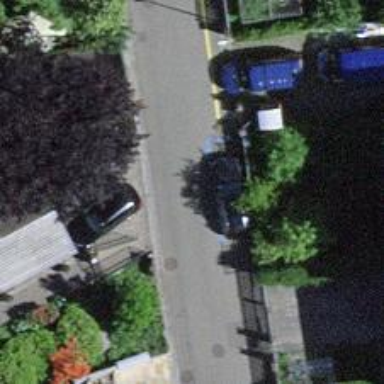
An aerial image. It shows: Asphalt road in residential area.